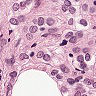
Metastatic tissue present: yes